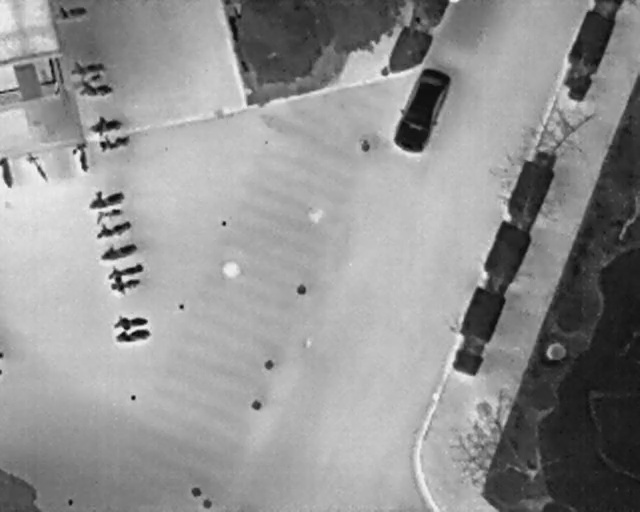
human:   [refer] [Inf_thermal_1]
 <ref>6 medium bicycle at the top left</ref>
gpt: <box>[[9, 0, 12, 5, 170], [12, 9, 14, 16, 170], [12, 12, 14, 18, 159], [13, 13, 16, 20, 2], [14, 20, 18, 27, 174], [16, 24, 19, 31, 166]]</box>

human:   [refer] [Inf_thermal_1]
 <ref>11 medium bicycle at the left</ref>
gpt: <box>[[-1, 32, 3, 35, 2], [2, 31, 8, 33, 147], [10, 29, 15, 32, 170], [14, 35, 18, 42, 165], [15, 38, 17, 44, 165], [16, 40, 18, 48, 165], [17, 44, 19, 53, 165], [18, 48, 20, 56, 165], [18, 52, 21, 58, 165], [18, 58, 21, 66, 172], [19, 61, 21, 69, 172]]</box>